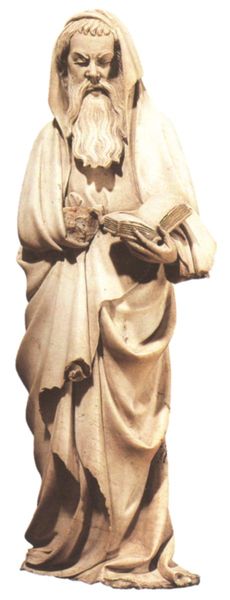
Titel: Apostel vom Grab des Kardinals Guillaume d’Aigrefeuille
Standort: Herkunftsort: Avignon, St. Martial (EU - F)
Institution: Avignon, Palais des Papes
Schlagwörter: hand, mann, schatten, umhang, hell, holz, marmor, nase, weiss, blick, bart, arm, bibel, falten, halten, stein, vollbart, figur, gewand, haare, kutte, skulptur, statue, kopfbedeckung, weis, faltig, lesen, bildhauerei, faltenwurf, buch, mönch, heiliger, lesend, prophet, kapuze, statur, apostel, gewnd, langer bart, liest